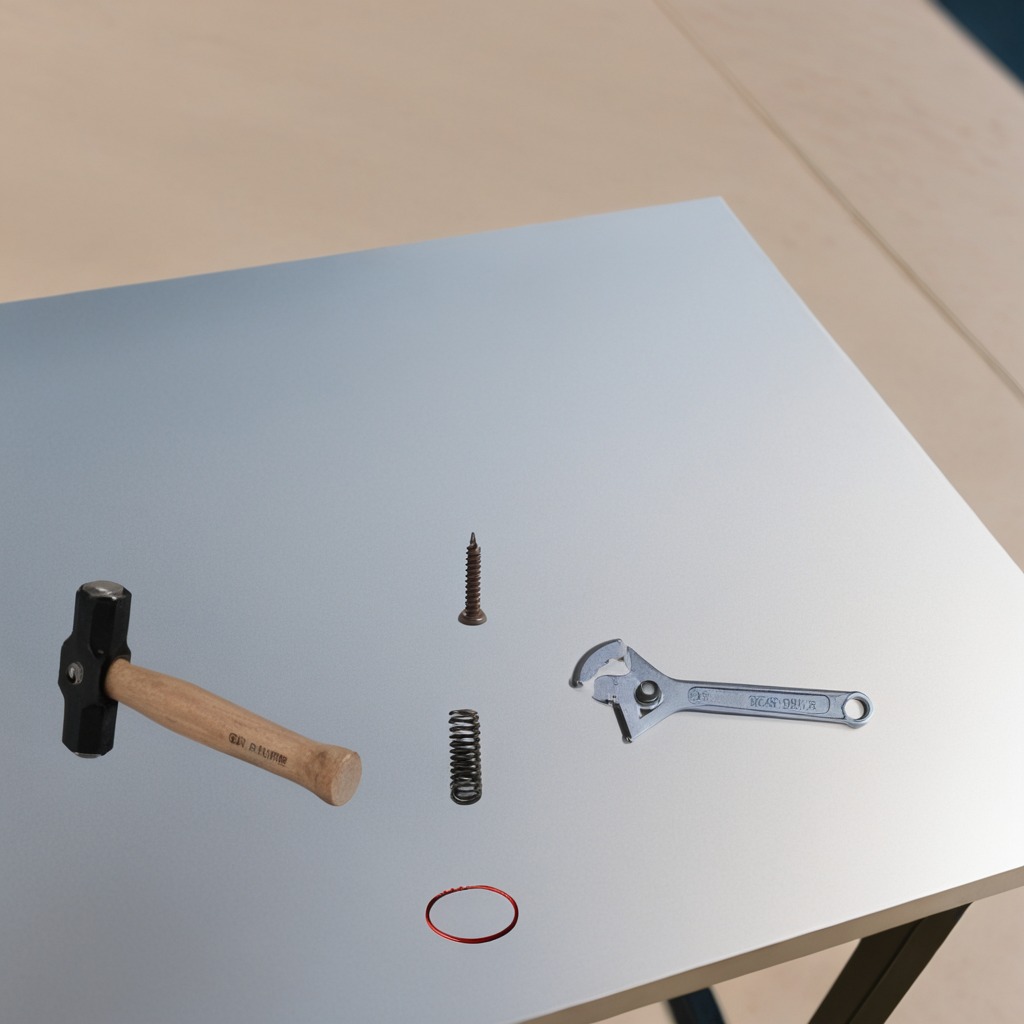
A rubber Oring, a metal machine screw, a hammer, a coiled metal spring, and a wrench are lying on the table.